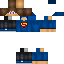
A male human skin with medium skin, wearing brown long hair dressed in a blue tshirt and black pants, featuring a closed mouth.